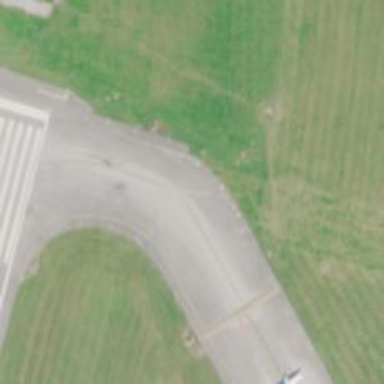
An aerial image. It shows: Asphalt taxiway in the airport.